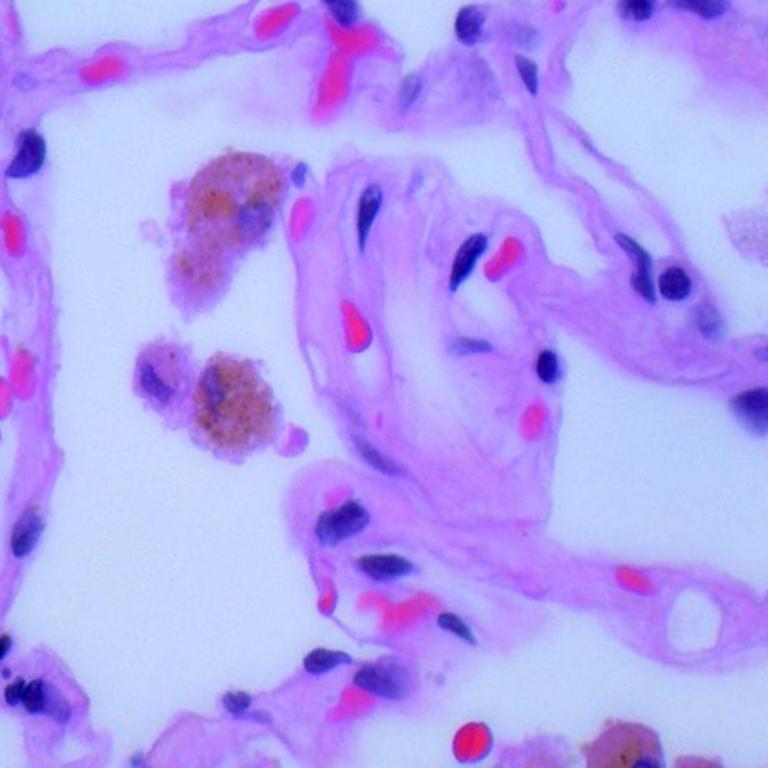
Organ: lung
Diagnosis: benign